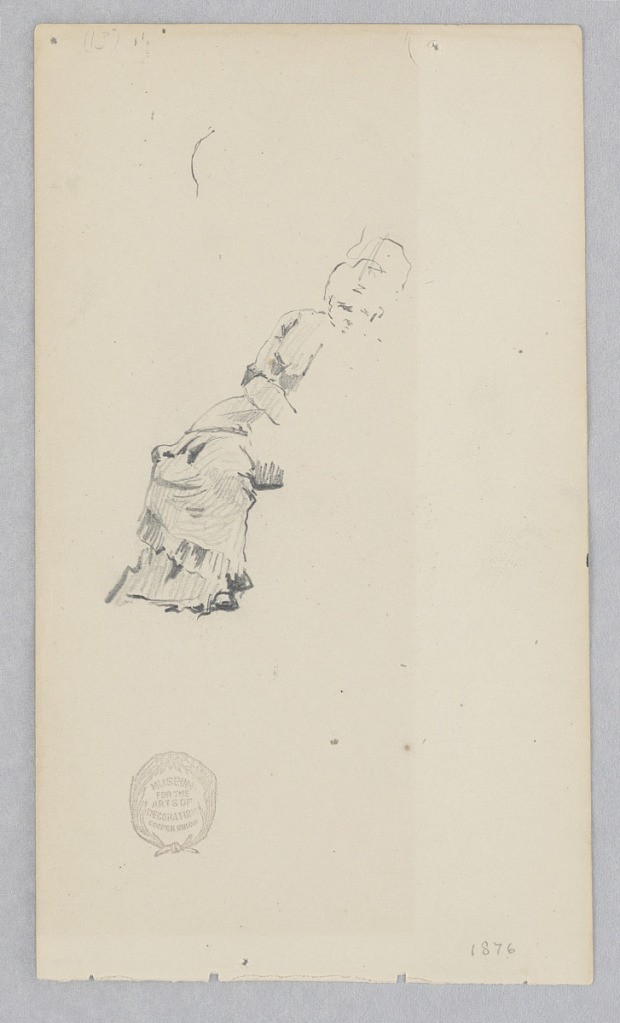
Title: Seated woman
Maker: Robert Frederick Blum, American, 1857–1903
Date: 1876
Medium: Graphite on wove paper
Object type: Drawing
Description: Partial study of seated female figure wearing full-length dress. Left side of body and head visible.